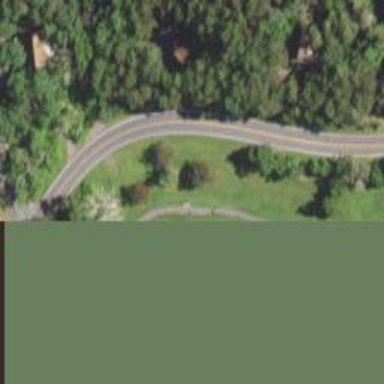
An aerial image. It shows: Golf cartpath that is also road path.